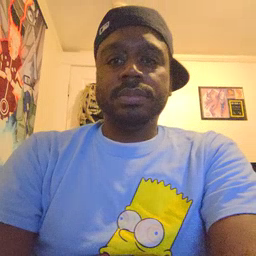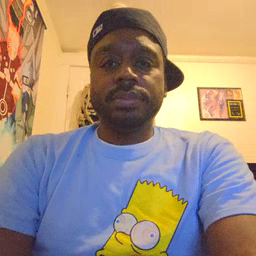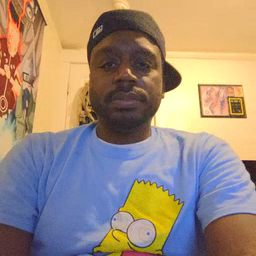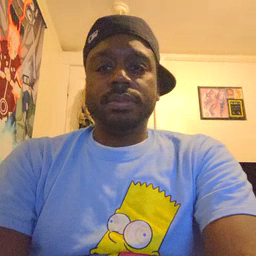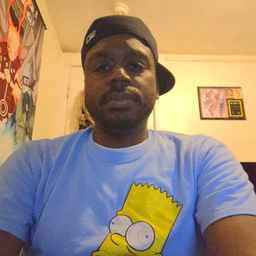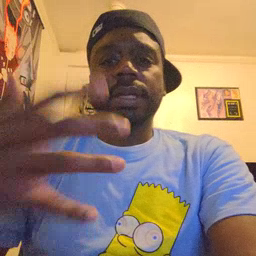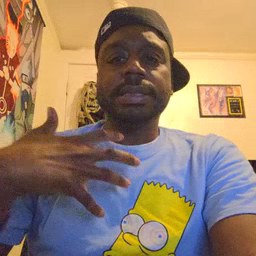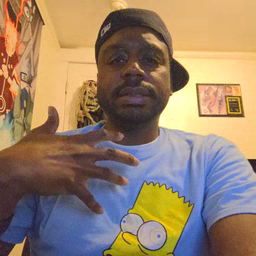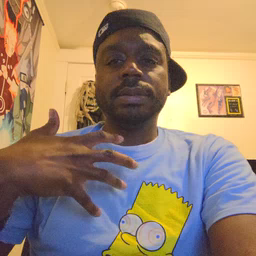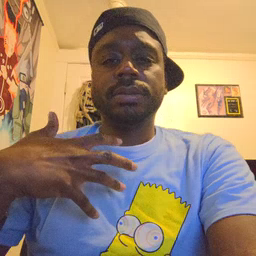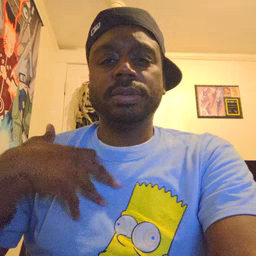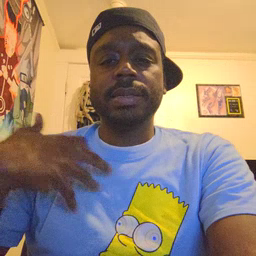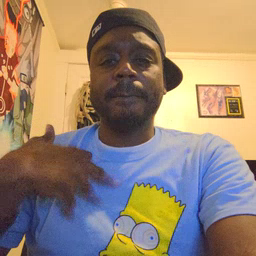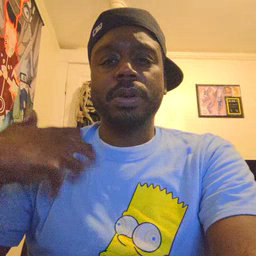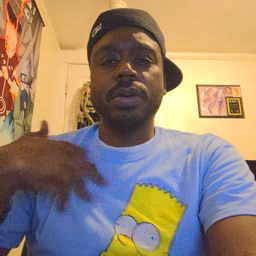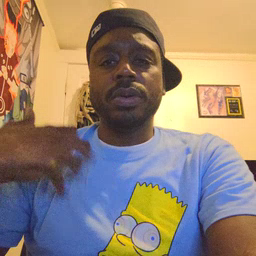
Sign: zebra